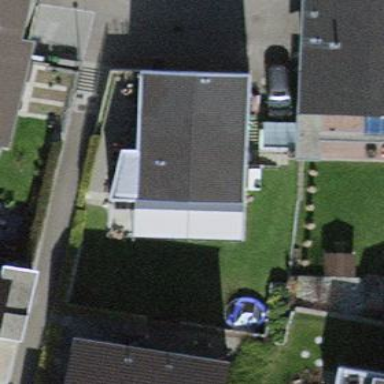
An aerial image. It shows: Detached building.